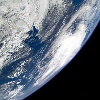
Label: cloud